Question: I have list of <URL>
'''
List<Interval> intervals = new ArrayList<Interval>();
'''
and another Joda-Time interval (search time interval), like on the picture below.

I need to write Java function that finds the holes in time and returns <URL> with the red intervals.
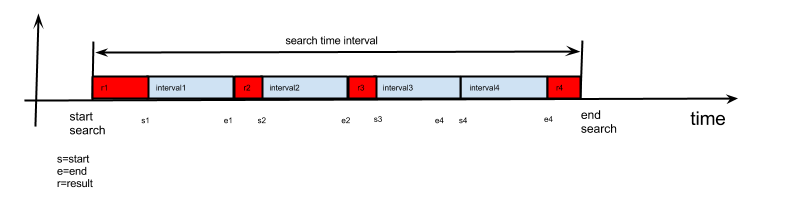
Answer: Building up on fge's response - the following version actually handles both cases (when the big interval is larger than the extremes of the intervals being searched over + the case when the big interval is in fact smaller ... or smaller on one side)
you can see the full code along with the tests at <URL>
'''
public class DateTimeGapFinder {
/**
* Finds gaps on the time line between a list of existing {@link Interval}
* and a search {@link Interval}
*
* @param existingIntervals
* @param searchInterval
* @return The list of gaps
*/
public List<Interval> findGaps(List<Interval> existingIntervals, Interval searchInterval) {
List<Interval> gaps = new ArrayList<Interval>();
DateTime searchStart = searchInterval.getStart();
DateTime searchEnd = searchInterval.getEnd();
if (hasNoOverlap(existingIntervals, searchInterval, searchStart, searchEnd)) {
gaps.add(searchInterval);
return gaps;
}
// create a sub-list that excludes interval which does not overlap with
// searchInterval
List<Interval> subExistingList = removeNoneOverlappingIntervals(existingIntervals, searchInterval);
DateTime subEarliestStart = subExistingList.get(0).getStart();
DateTime subLatestStop = subExistingList.get(subExistingList.size() - 1).getEnd();
// in case the searchInterval is wider than the union of the existing
// include searchInterval.start => earliestExisting.start
if (searchStart.isBefore(subEarliestStart)) {
gaps.add(new Interval(searchStart, subEarliestStart));
}
// get all the gaps in the existing list
gaps.addAll(getExistingIntervalGaps(subExistingList));
// include latestExisting.stop => searchInterval.stop
if (searchEnd.isAfter(subLatestStop)) {
gaps.add(new Interval(subLatestStop, searchEnd));
}
return gaps;
}
private List<Interval> getExistingIntervalGaps(List<Interval> existingList) {
List<Interval> gaps = new ArrayList<Interval>();
Interval current = existingList.get(0);
for (int i = 1; i < existingList.size(); i++) {
Interval next = existingList.get(i);
Interval gap = current.gap(next);
if (gap != null)
gaps.add(gap);
current = next;
}
return gaps;
}
private List<Interval> removeNoneOverlappingIntervals(List<Interval> existingIntervals, Interval searchInterval) {
List<Interval> subExistingList = new ArrayList<Interval>();
for (Interval interval : existingIntervals) {
if (interval.overlaps(searchInterval)) {
subExistingList.add(interval);
}
}
return subExistingList;
}
private boolean hasNoOverlap(List<Interval> existingIntervals, Interval searchInterval, DateTime searchStart, DateTime searchEnd) {
DateTime earliestStart = existingIntervals.get(0).getStart();
DateTime latestStop = existingIntervals.get(existingIntervals.size() - 1).getEnd();
// return the entire search interval if it does not overlap with
// existing at all
if (searchEnd.isBefore(earliestStart) || searchStart.isAfter(latestStop)) {
return true;
}
return false;
}
}
'''